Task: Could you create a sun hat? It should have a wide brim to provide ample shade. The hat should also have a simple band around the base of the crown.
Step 156:
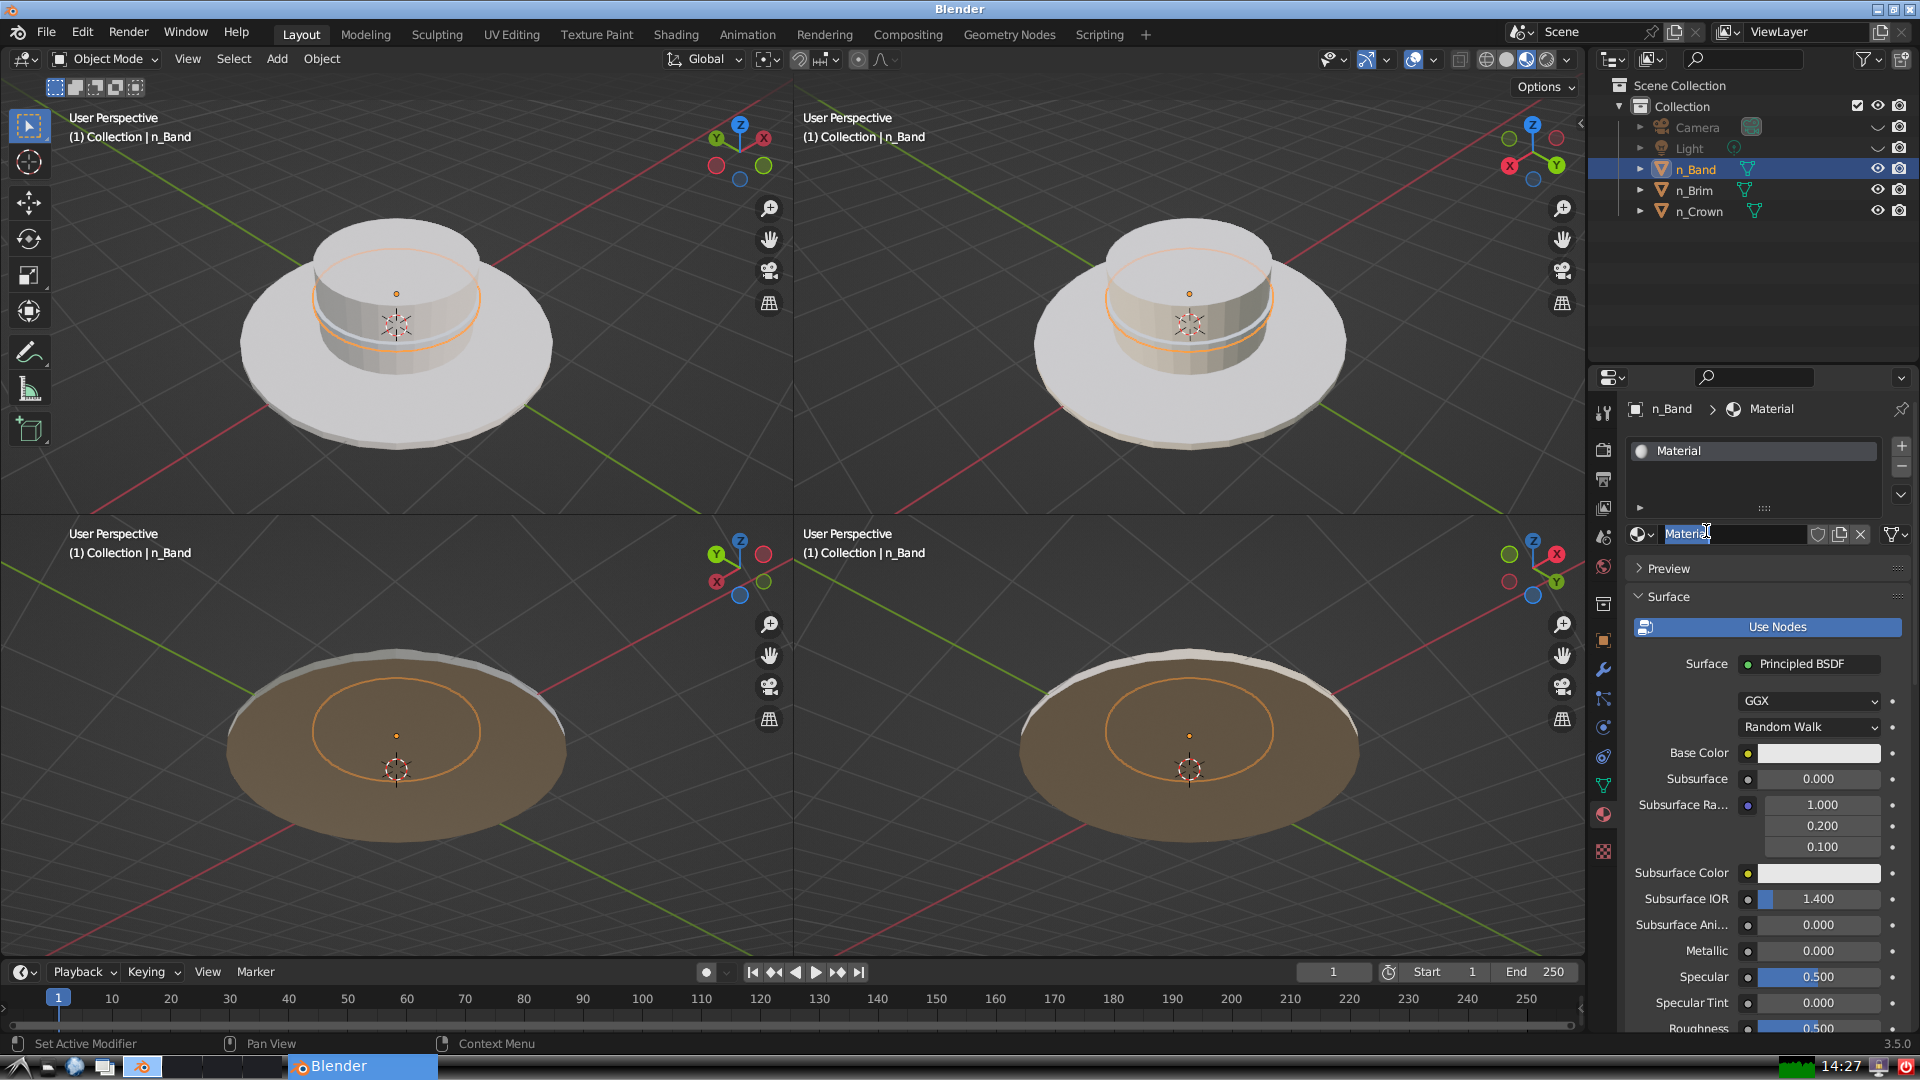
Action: input_text: n_Band Color